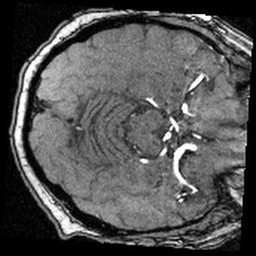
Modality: angio
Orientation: axial
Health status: ill
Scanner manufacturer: siemens
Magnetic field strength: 3 T
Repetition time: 0.022 s
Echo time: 0.00386 s